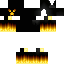
A male skeleton skin with dark skin, wearing brown helmet dressed in a gold armor chest and brown pants, featuring a closed mouth.